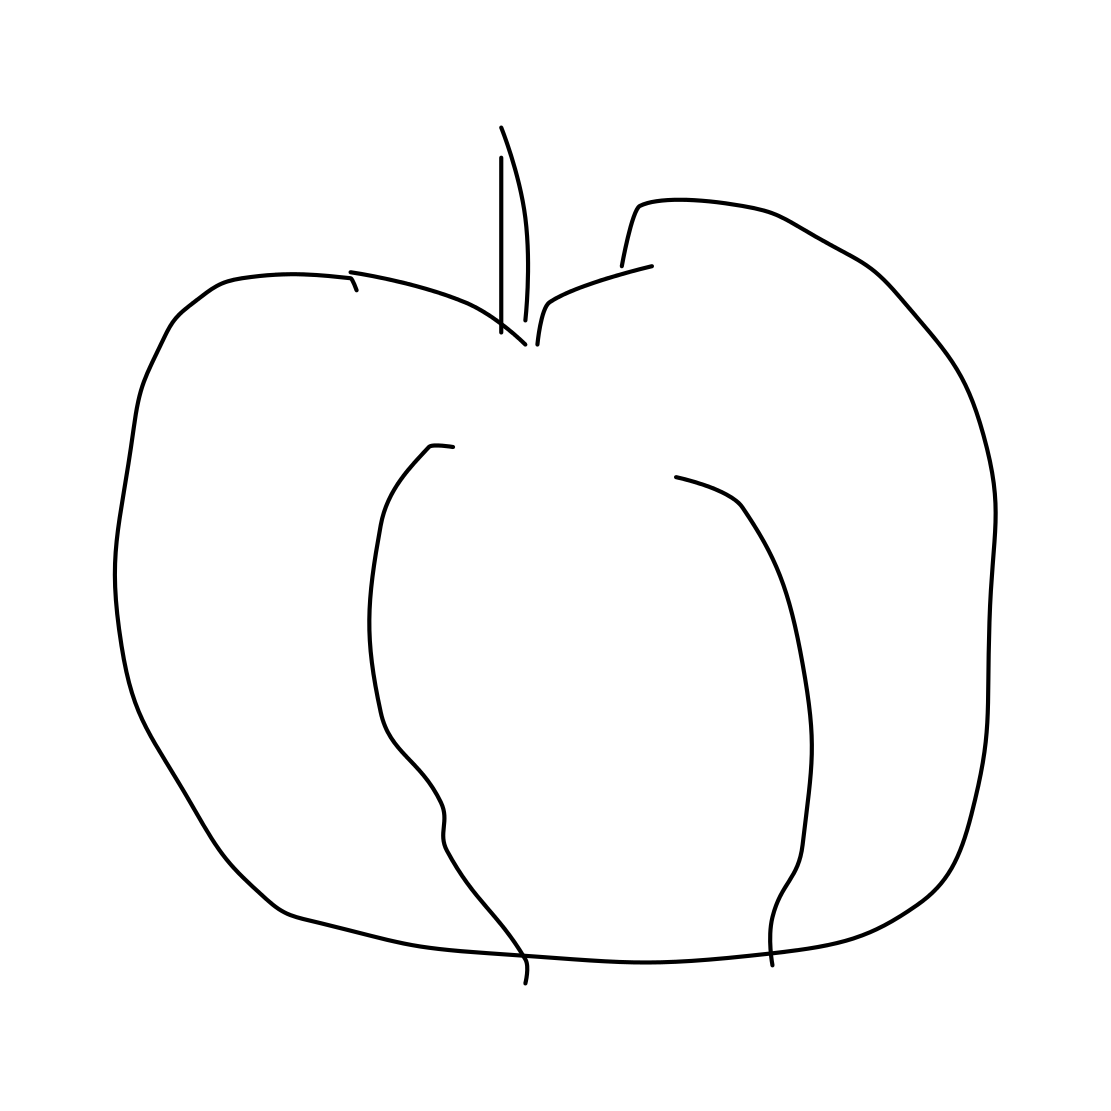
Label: tomato